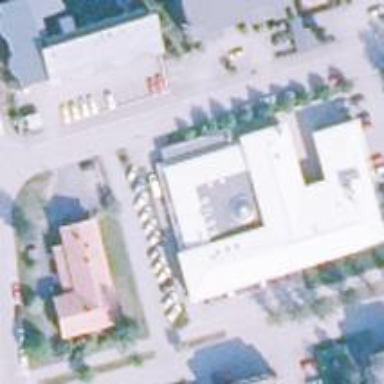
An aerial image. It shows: Courthouse building.